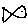
Label: fish